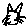
Label: cat